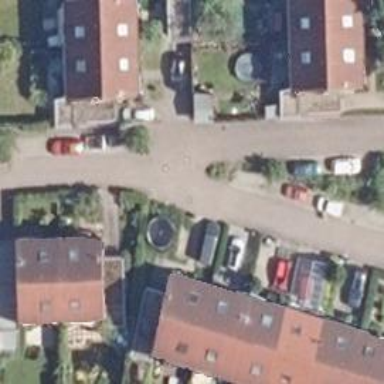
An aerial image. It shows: Residential road.